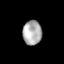
Tissue: lung
Cell type: Epithelial cells
Senescence score: 0.1829
Nuclear area (px): 453
Mean DAPI intensity: 173.618